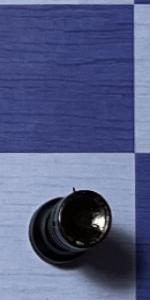
Label: Rook_Black